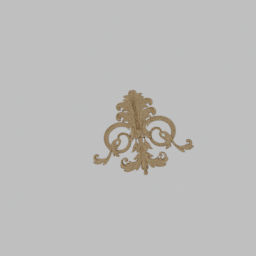
Label: decoration